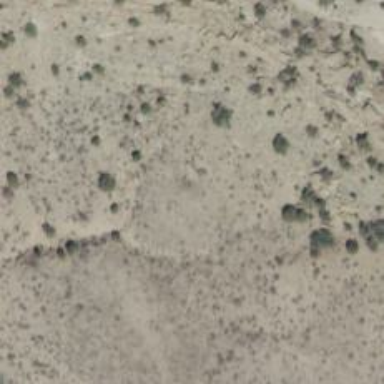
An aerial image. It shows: Archaeological site with historical significance.